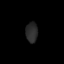
Tissue: lung
Cell type: Epithelial cells
Senescence score: 0.577
Nuclear area (px): 237
Mean DAPI intensity: 41.945